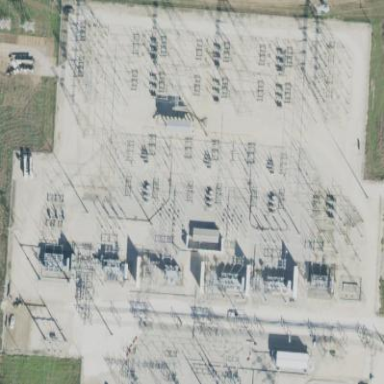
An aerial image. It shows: Outdoor substation at the transmission level.